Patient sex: F
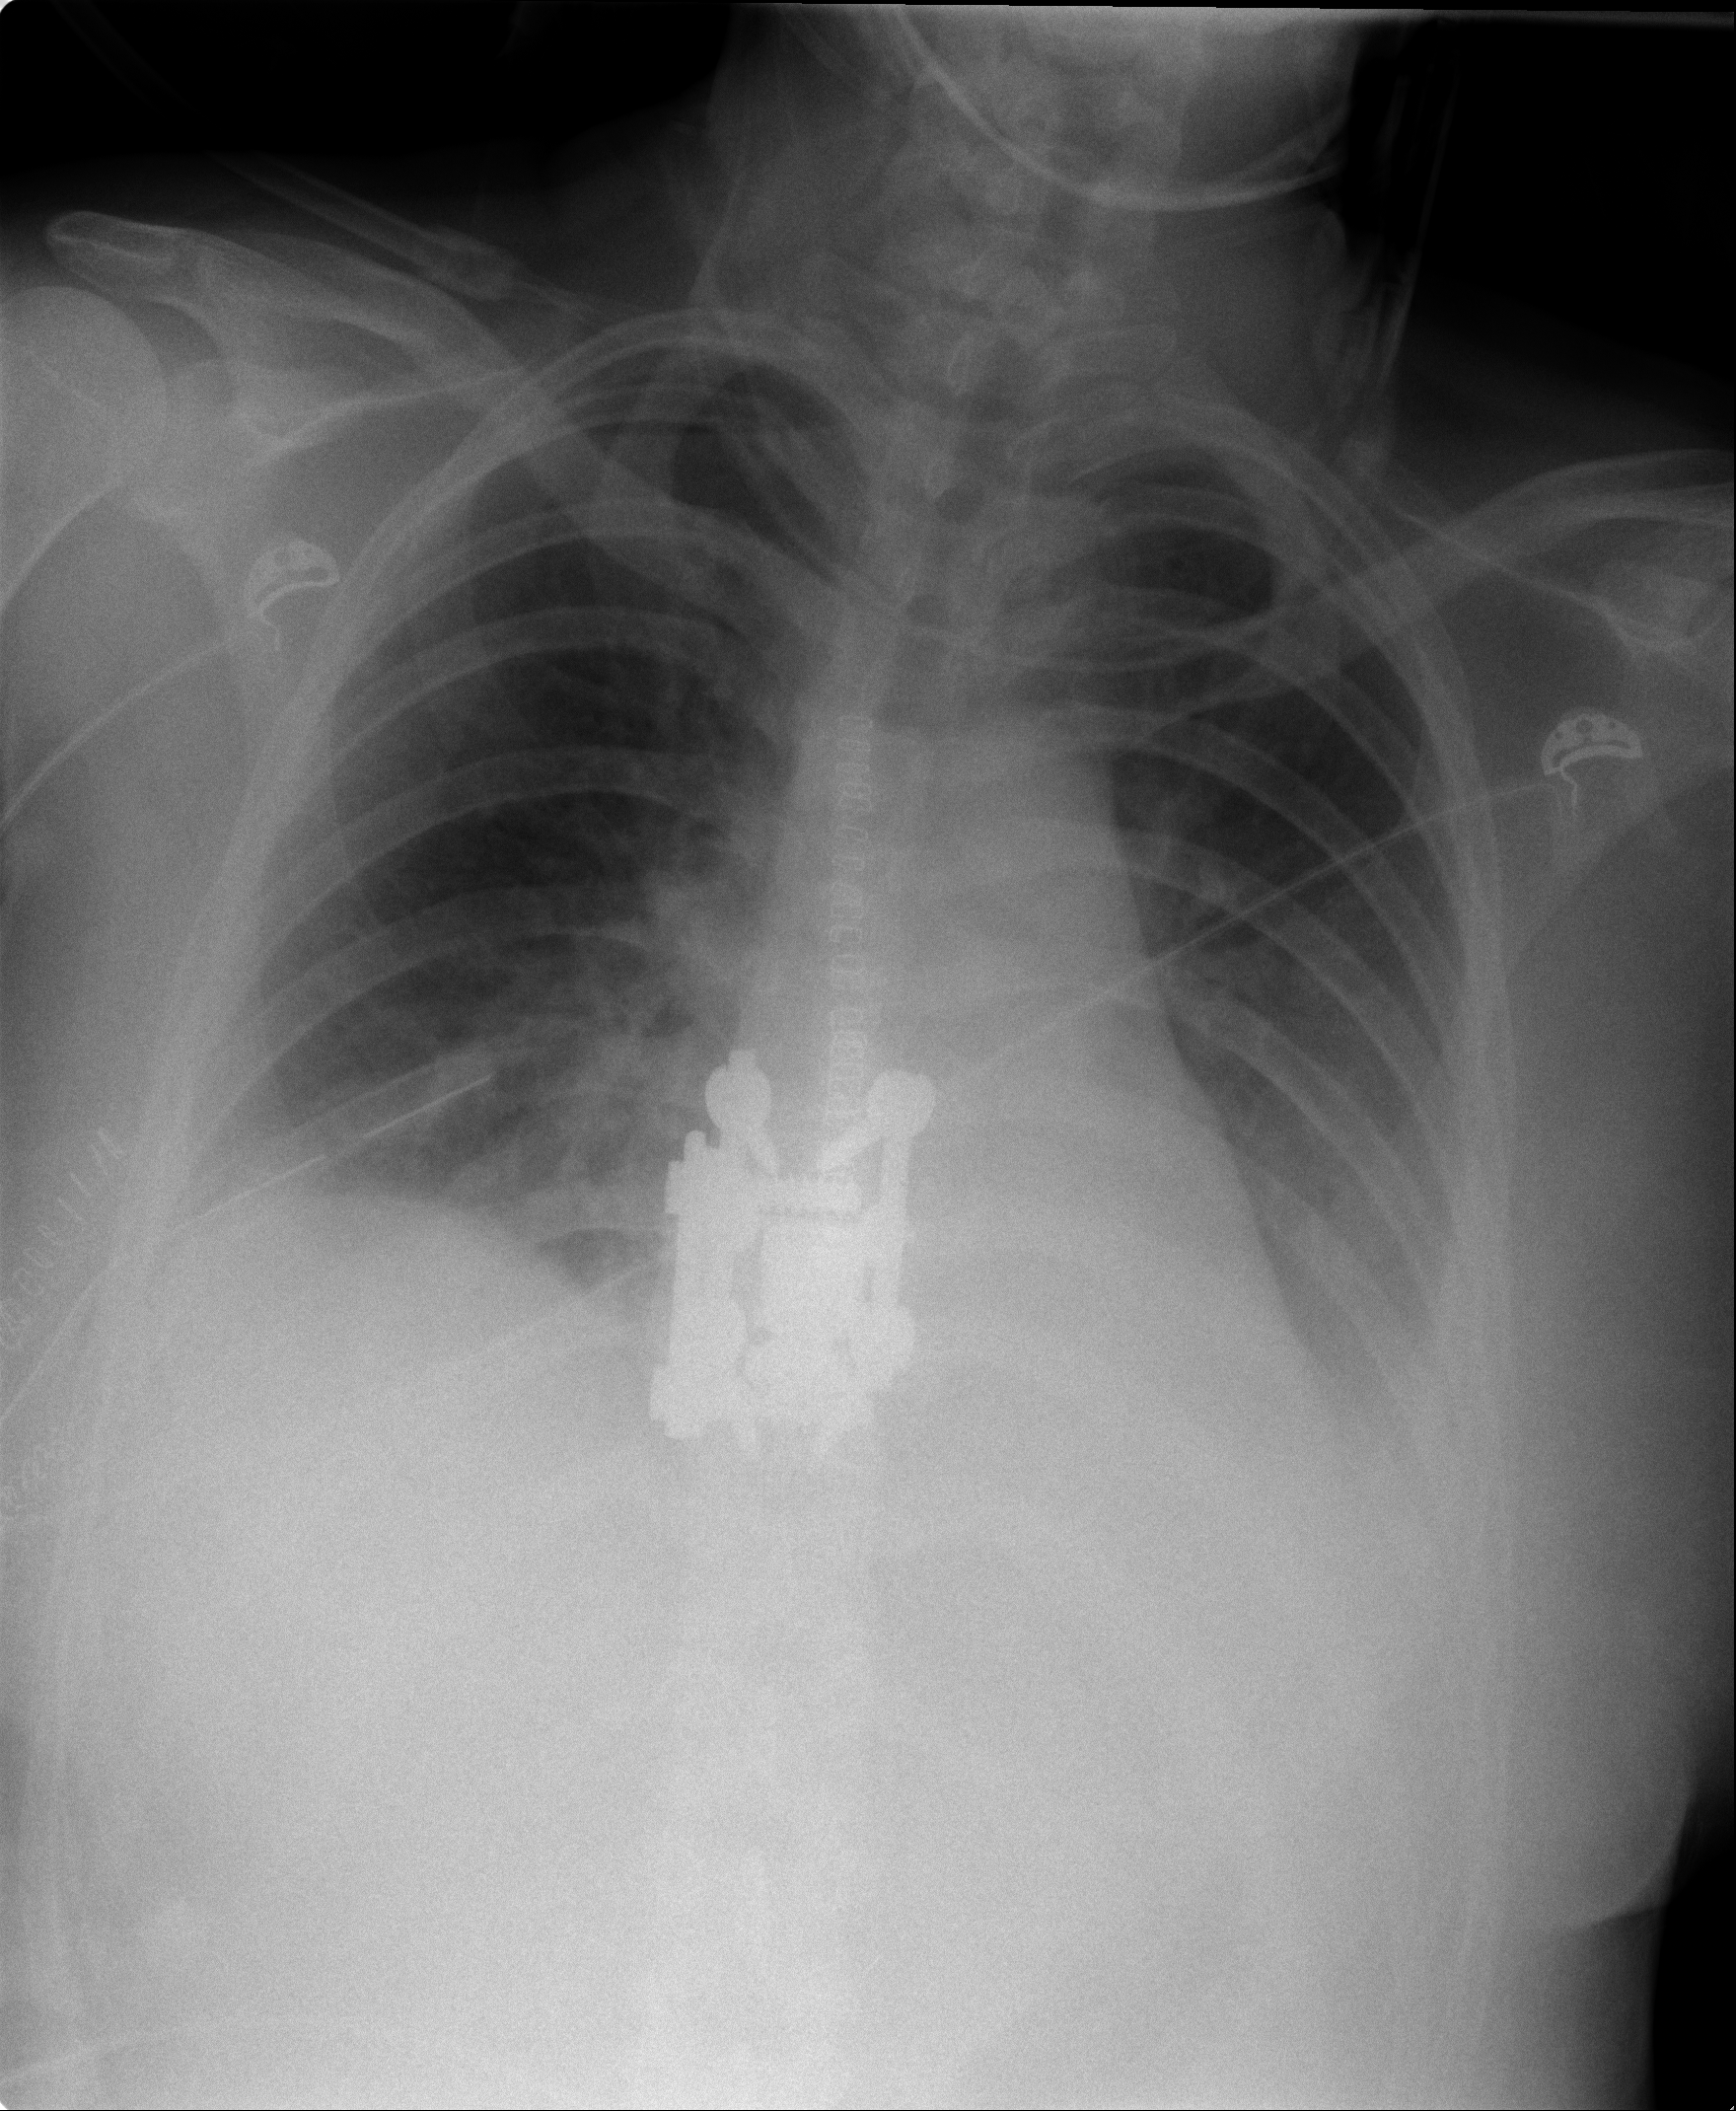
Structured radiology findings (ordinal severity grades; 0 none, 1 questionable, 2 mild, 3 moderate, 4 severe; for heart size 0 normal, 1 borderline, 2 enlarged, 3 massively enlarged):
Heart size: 0
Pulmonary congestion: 0
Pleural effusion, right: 0
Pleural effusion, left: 2
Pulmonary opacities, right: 0
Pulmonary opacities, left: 0
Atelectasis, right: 0
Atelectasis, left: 2